Question: I am trying to use the solution that @jlhoward provided here to make a contour plot in ggplot with discretely defined contour intervals. However, my data set crosses zero and this seems to cause the colors and labels of the values below zero to be plotted out of order.
'''
x<-seq(-11,11,.03) # note finer grid
y<-seq(-11,11,.03)
xyz.func<-function(x,y) {-10.4+6.53*x+6.53*y-0.167*x^2-0.167*y^2+0.0500*x*y}
gg <- expand.grid(x=x,y=y)
gg$z <- with(gg,xyz.func(x,y)) # need long format for ggplot
library(ggplot2)
library(RColorBrewer) #for brewer.pal()
brks <- cut(gg$z,breaks=seq(-50,100,len=6))
brks <- gsub(","," - ",brks,fixed=TRUE)
gg$brks <- gsub("\(|\]","",brks) # reformat guide labels
ggplot(gg,aes(x,y)) +
geom_raster(aes(fill=brks))+
scale_fill_manual("Z",values=brewer.pal(6,"YlOrRd"))+
scale_x_continuous(expand=c(0,0))+
scale_y_continuous(expand=c(0,0))+
coord_fixed()
'''
This produces this plot:

As you can see, the colors and the labels for the top two contours are backwards. Any suggestions on how to fix this?
<URL>
PS I hope the link to the image works. It looks like I need more reputation points before I can include images in a post :(
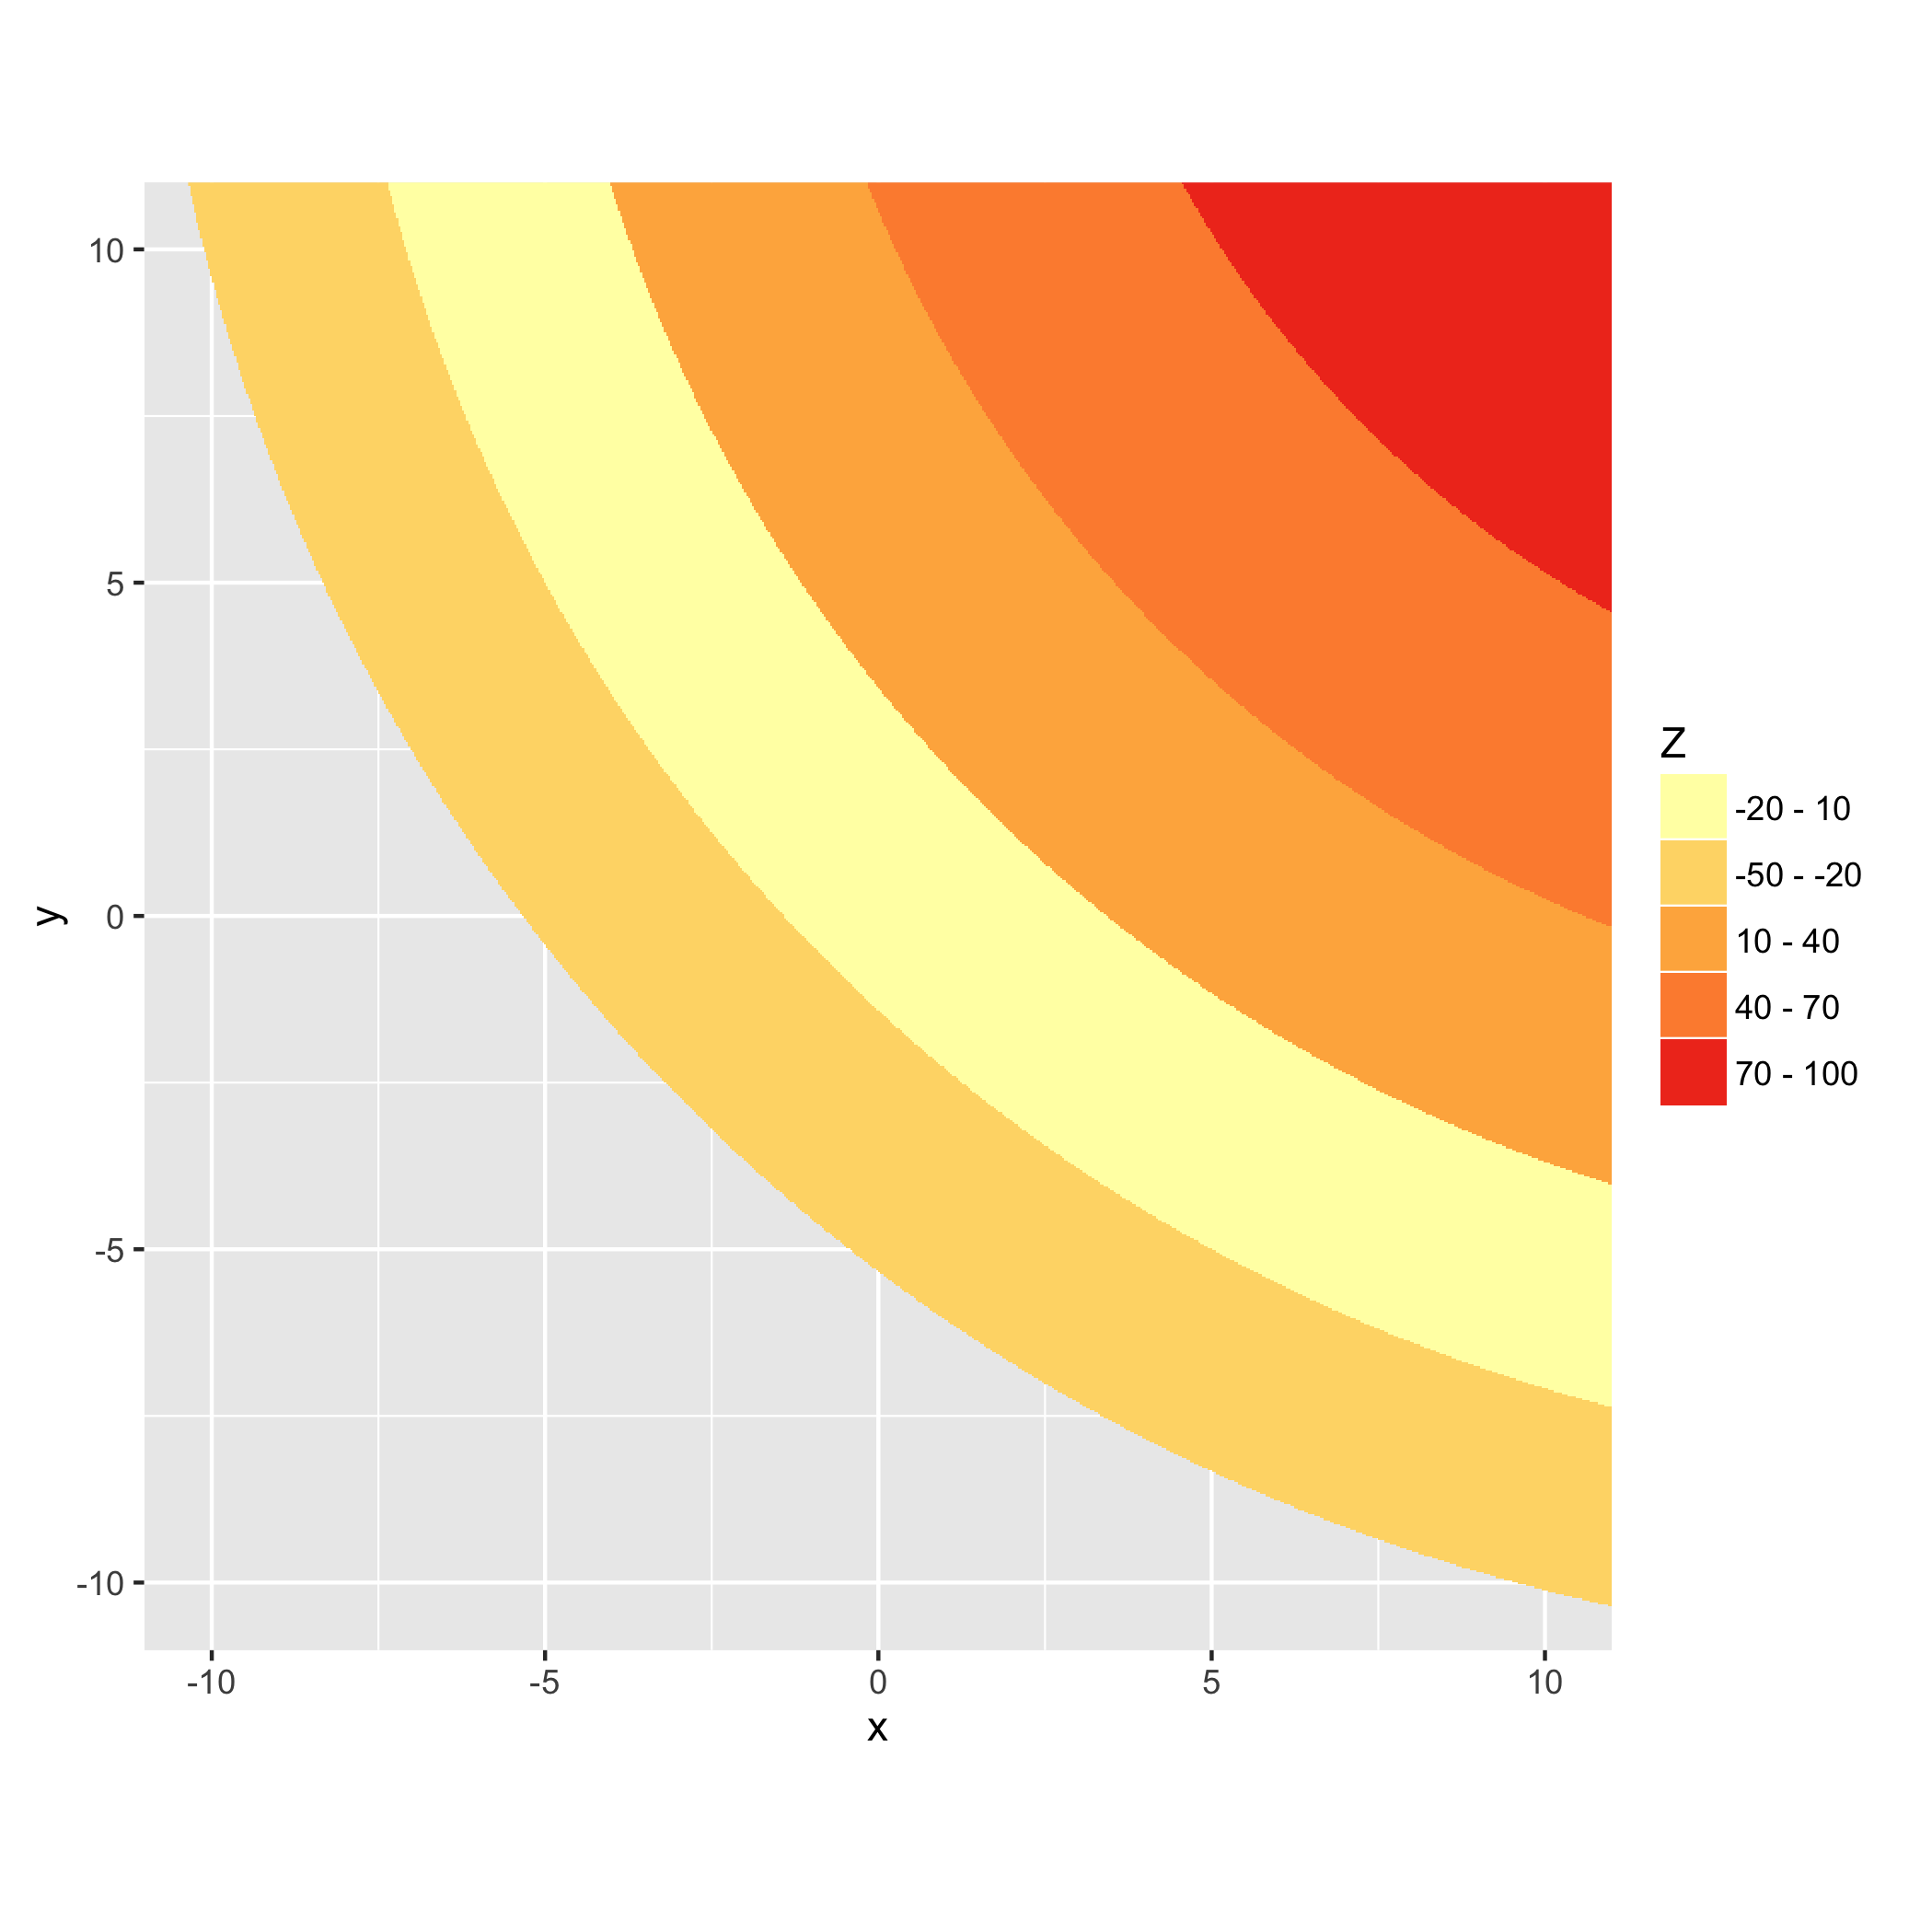
Answer: When you create the breaks using 'cut', you automatically get back a 'factor', ordered by the ordering of the breaks you used in 'cut'. But then changing 'brks' with those calls to 'gsub' converts 'brks' from 'factor' to 'character', which has alphabetical ordering. You could reset the order with a call to the 'factor' function, but it's easier to just create the labels you want within the original call to 'cut':
'''
breaks = seq(-50,100,len=6)
gg$brks = cut(gg$z, breaks=breaks,
labels=paste0(breaks[-length(breaks)]," - ", breaks[-1]))
'''
Now, instead of the default labels created by 'cut', you have exactly the labels you want.
Compare 'str(gg)' with your original method and the method above to see that 'brks' is character in the former and factor in the latter.
Here's the resulting plot. I've also taken the liberty of reversing the legend order to correspond with the color order in the plot. This makes it easier to see the relationship between the colors and the value ranges.
'''
ggplot(gg,aes(x,y)) +
geom_raster(aes(fill=brks))+
scale_fill_manual("Z",values=brewer.pal(6,"YlOrRd"))+
scale_x_continuous(expand=c(0,0))+
scale_y_continuous(expand=c(0,0))+
coord_fixed() +
guides(fill=guide_legend(reverse=TRUE))
'''
<URL>